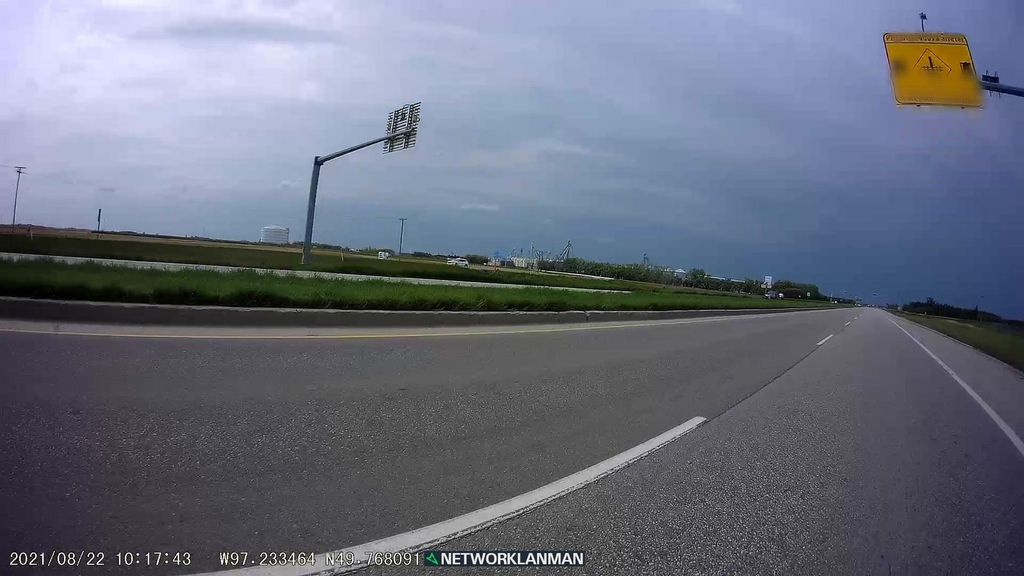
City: winnipeg